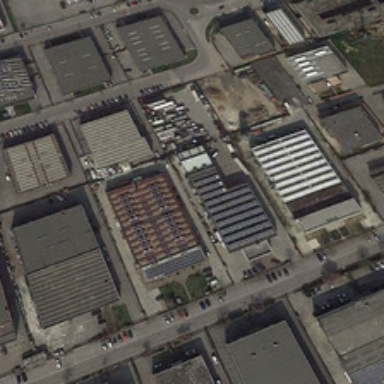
Many square buildings are in an industrial area .